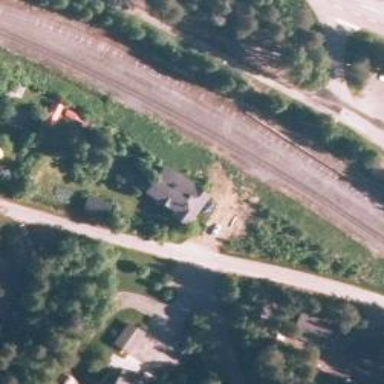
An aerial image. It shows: Railway track classified as B1.